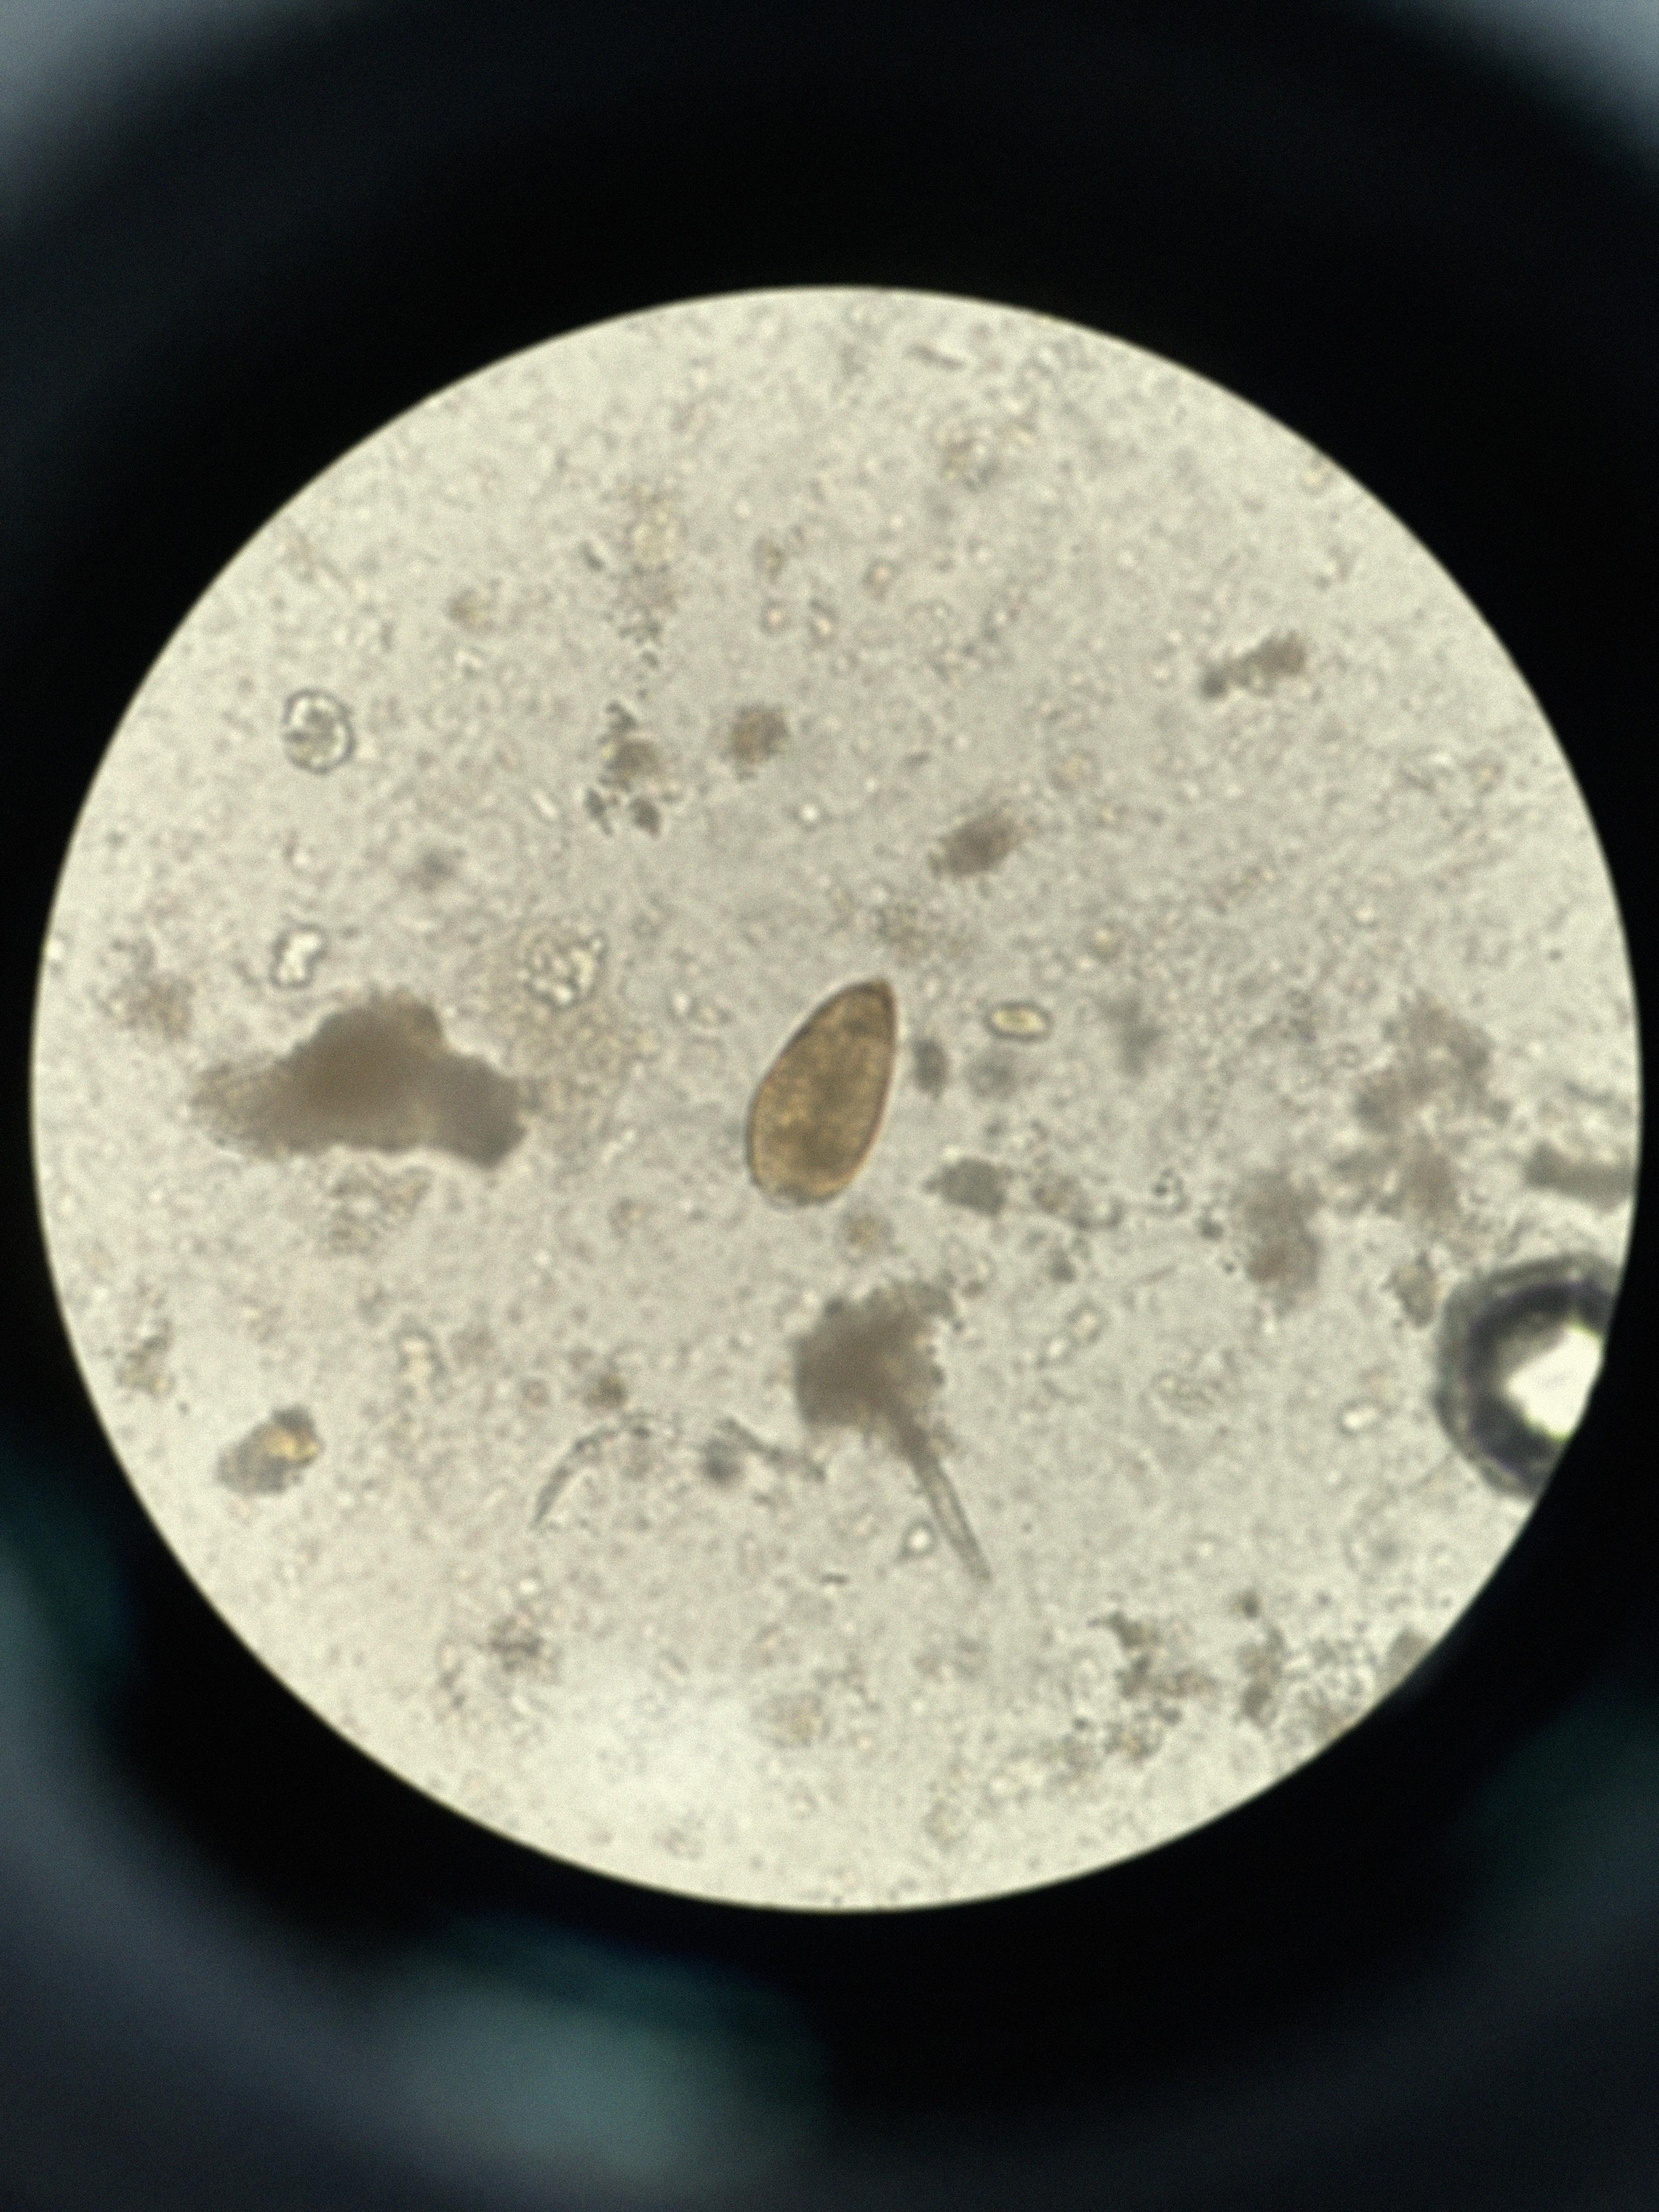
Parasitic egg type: Paragonimus spp